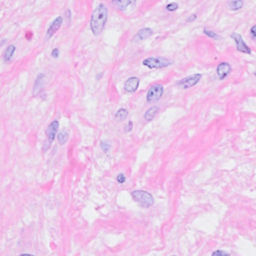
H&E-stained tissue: Breast